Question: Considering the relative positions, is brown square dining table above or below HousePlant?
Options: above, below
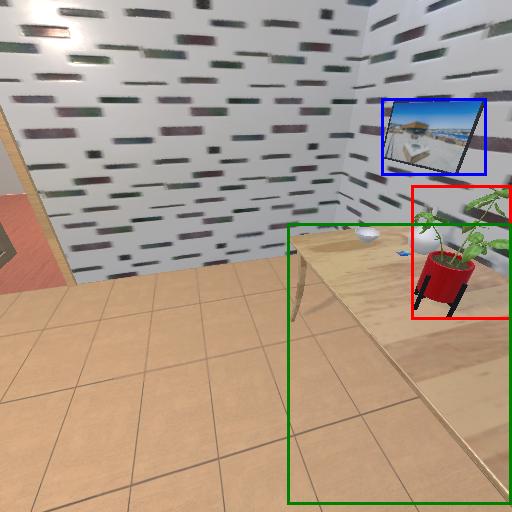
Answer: above